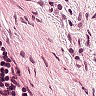
Metastatic tissue present: no